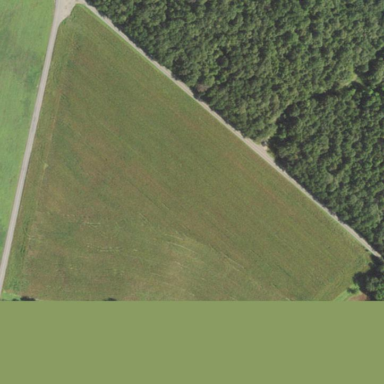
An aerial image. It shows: Meadow used for forage crops.